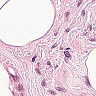
Metastatic tissue present: no